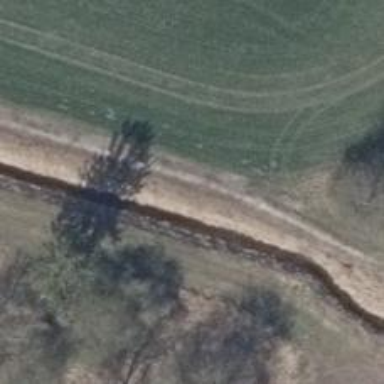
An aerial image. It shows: Grassy track with grade 5 track type.